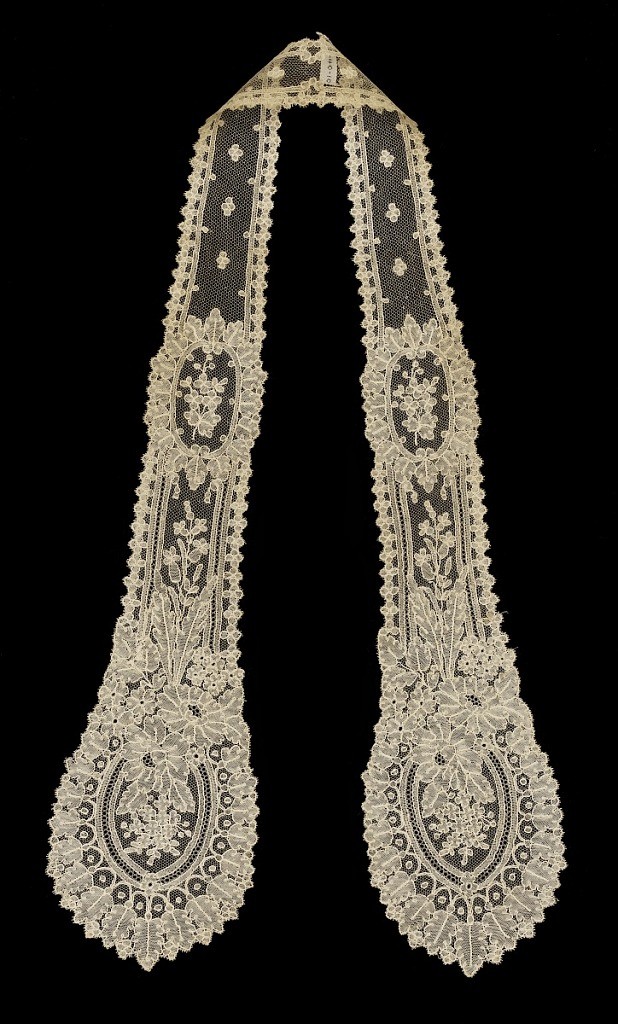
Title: Tie
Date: mid-19th century
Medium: linen Technique: machine-made lace
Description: Narrow border ornamented with small four-petaled flowers. Medallions at either end show design of floral sprays in leaf border.